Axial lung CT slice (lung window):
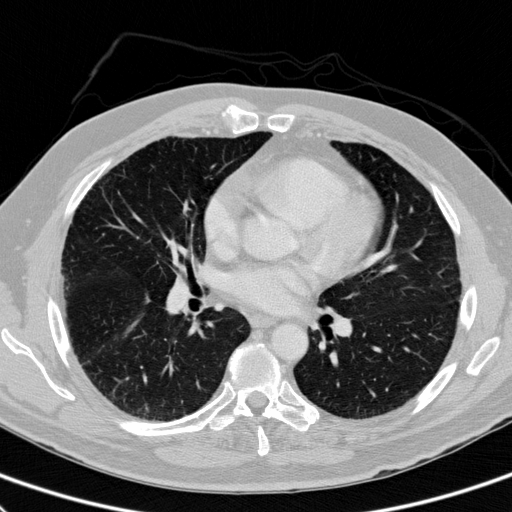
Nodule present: yes
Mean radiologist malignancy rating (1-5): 3.333